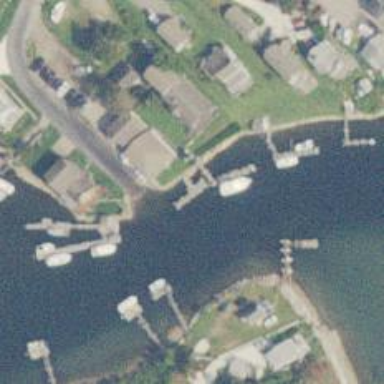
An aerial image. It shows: Man-made pier.